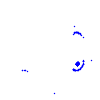
Particle: electron